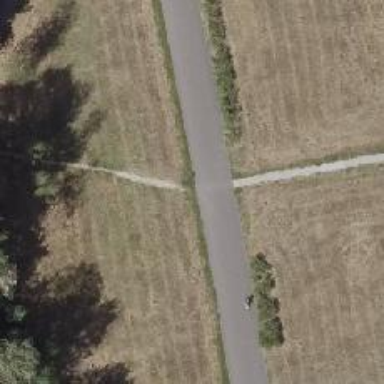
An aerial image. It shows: Ground path.